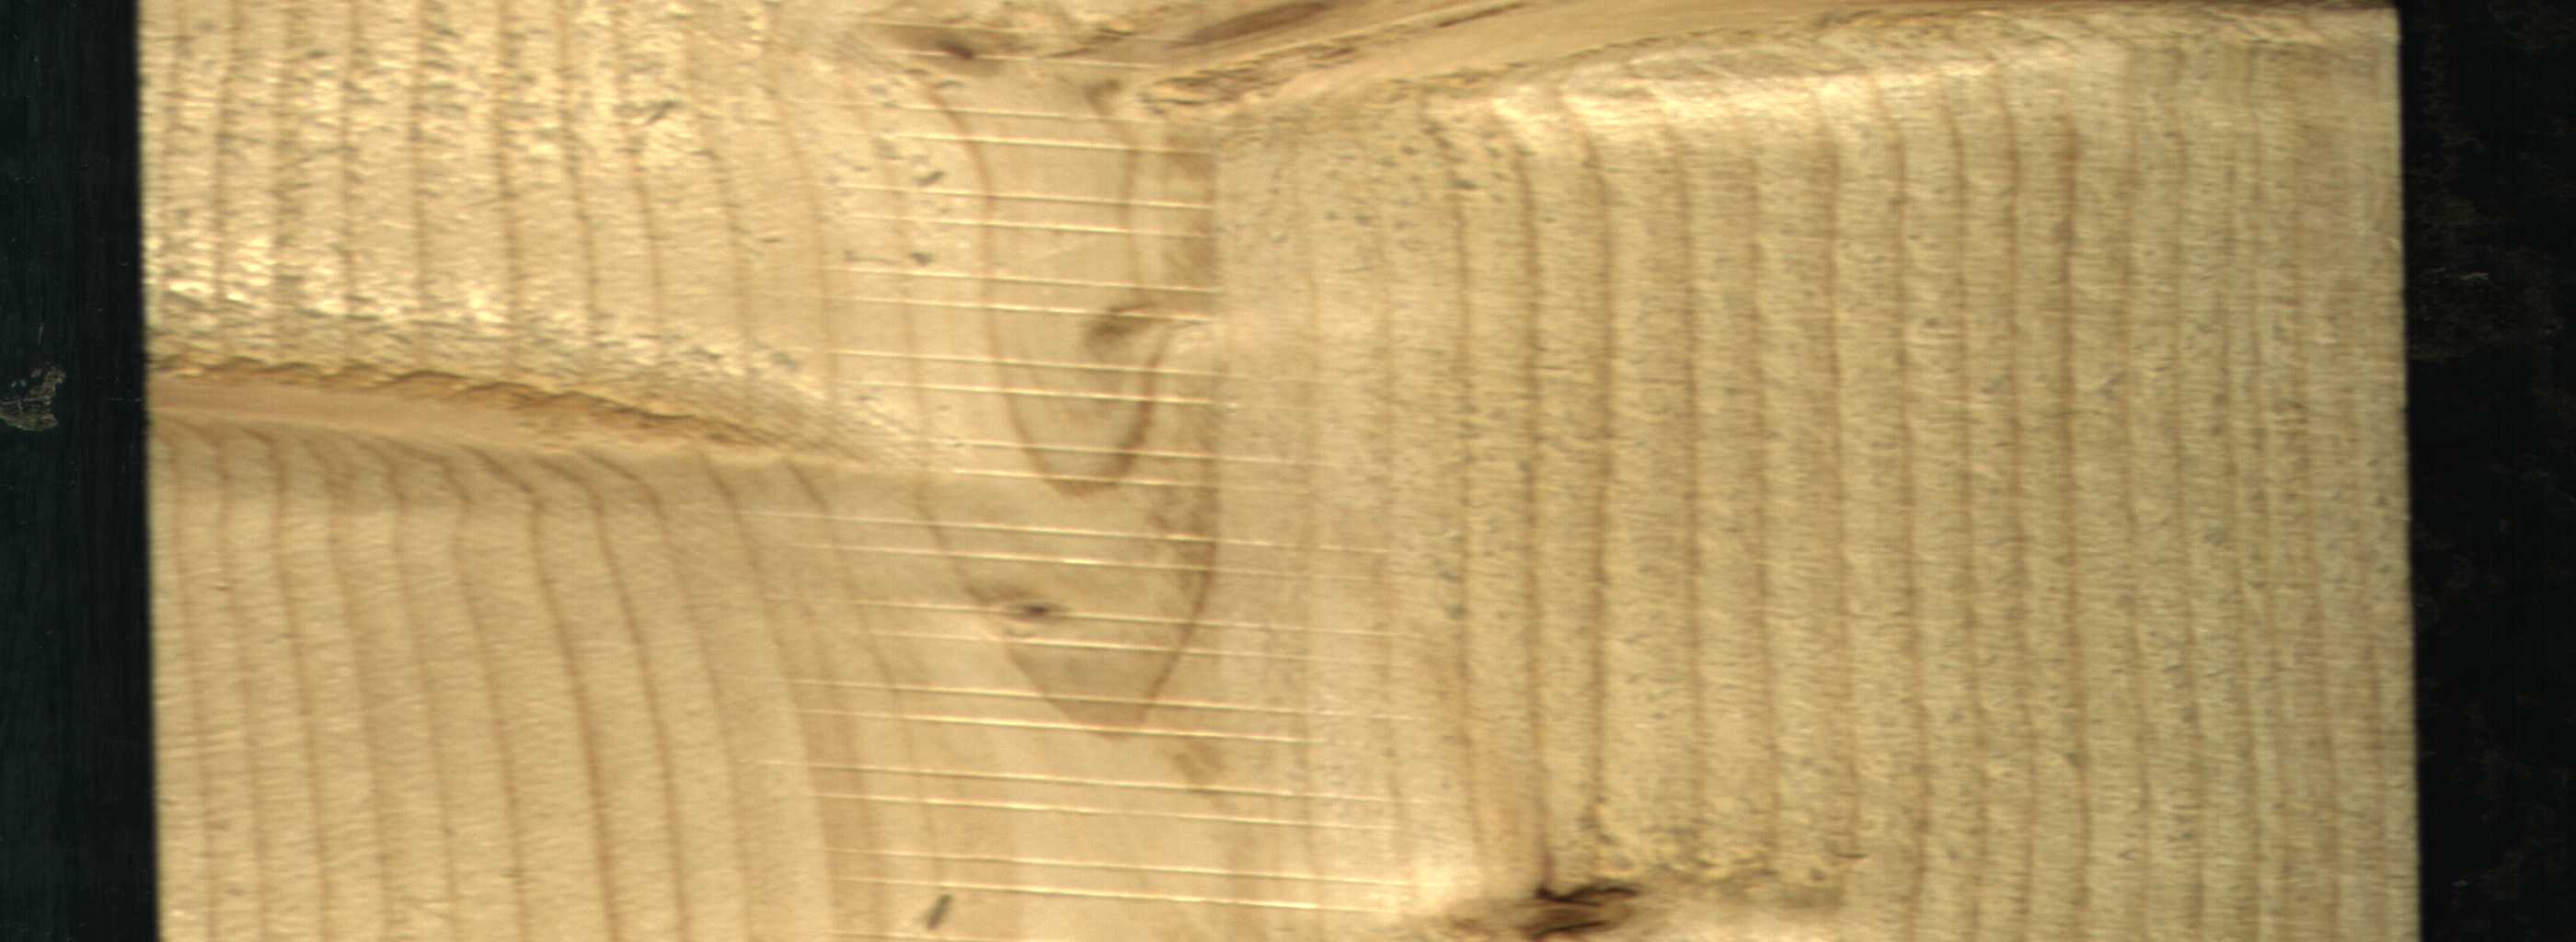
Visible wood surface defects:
Dead_Knot
Live_Knot
Live_Knot
Live_Knot
Live_Knot